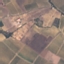
Label: PermanentCrop